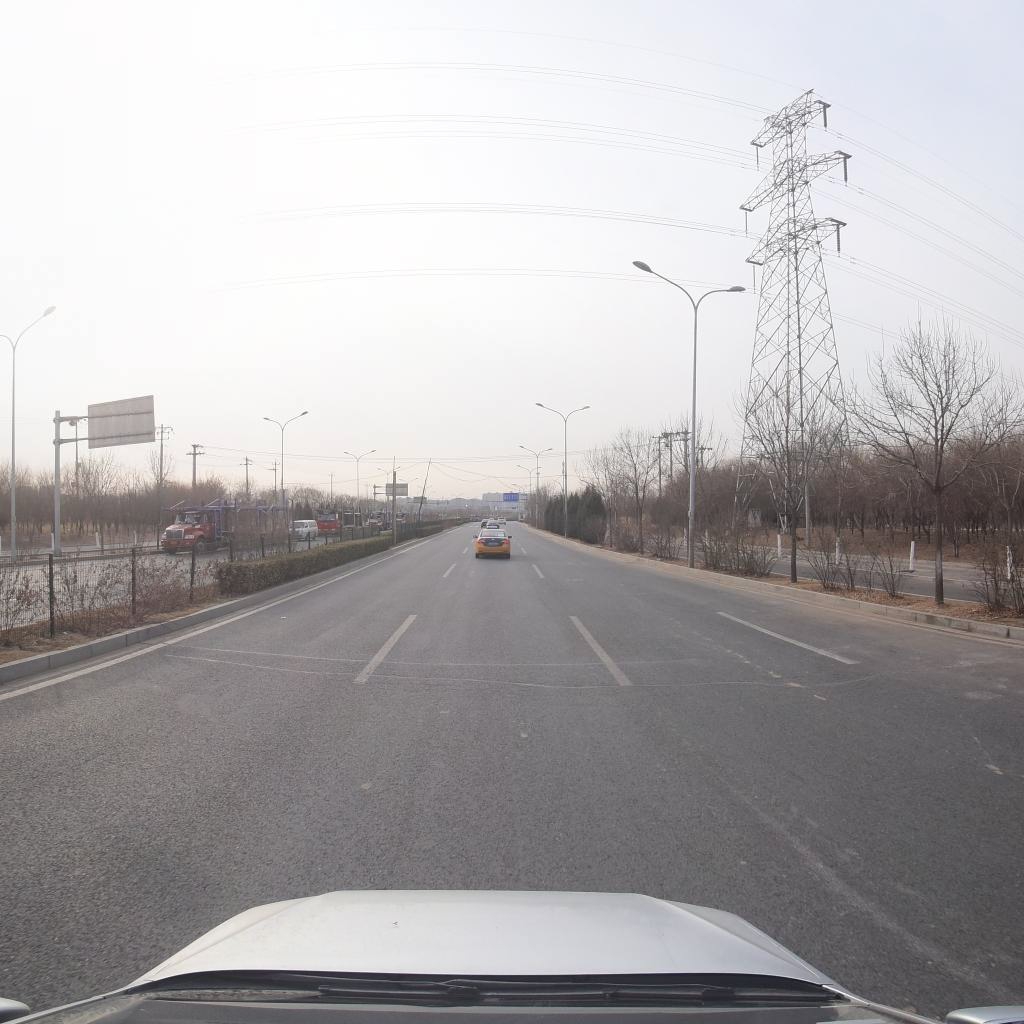
Region: Fengtai
Road damage annotations: transverse patch, transverse patch